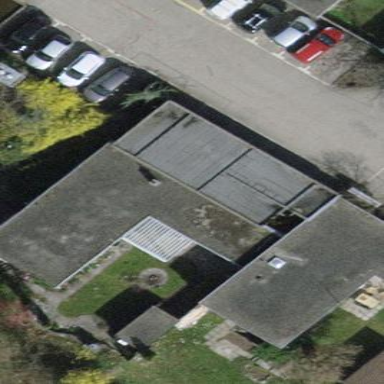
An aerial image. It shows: Terrace building.